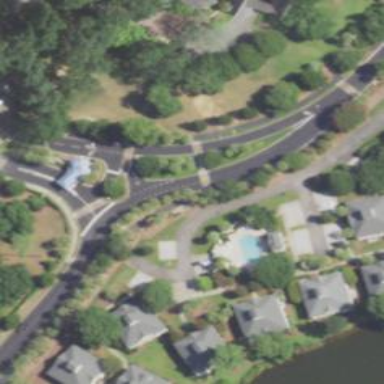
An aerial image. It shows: Residential road.